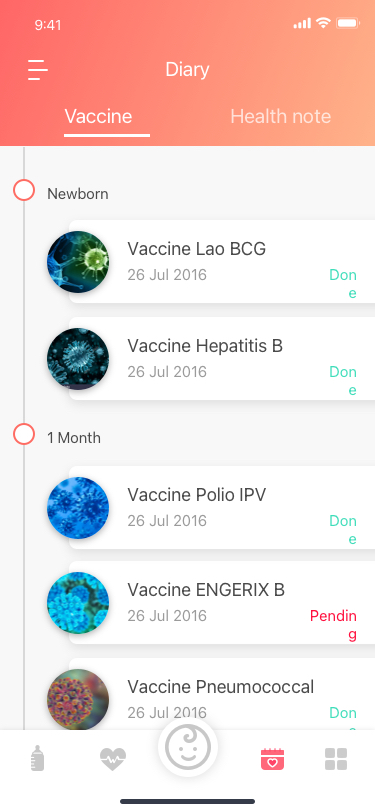
Text in this UI design:
1 Month
Newborn
26 Jul 2016
Done
Vaccine Pneumococcal
26 Jul 2016
Pending
Vaccine ENGERIX B

26 Jul 2016
Done
Vaccine Polio IPV
26 Jul 2016
Done
Vaccine Hepatitis B

26 Jul 2016
Done
Vaccine Lao BCG
Vaccine
Health note
Diary